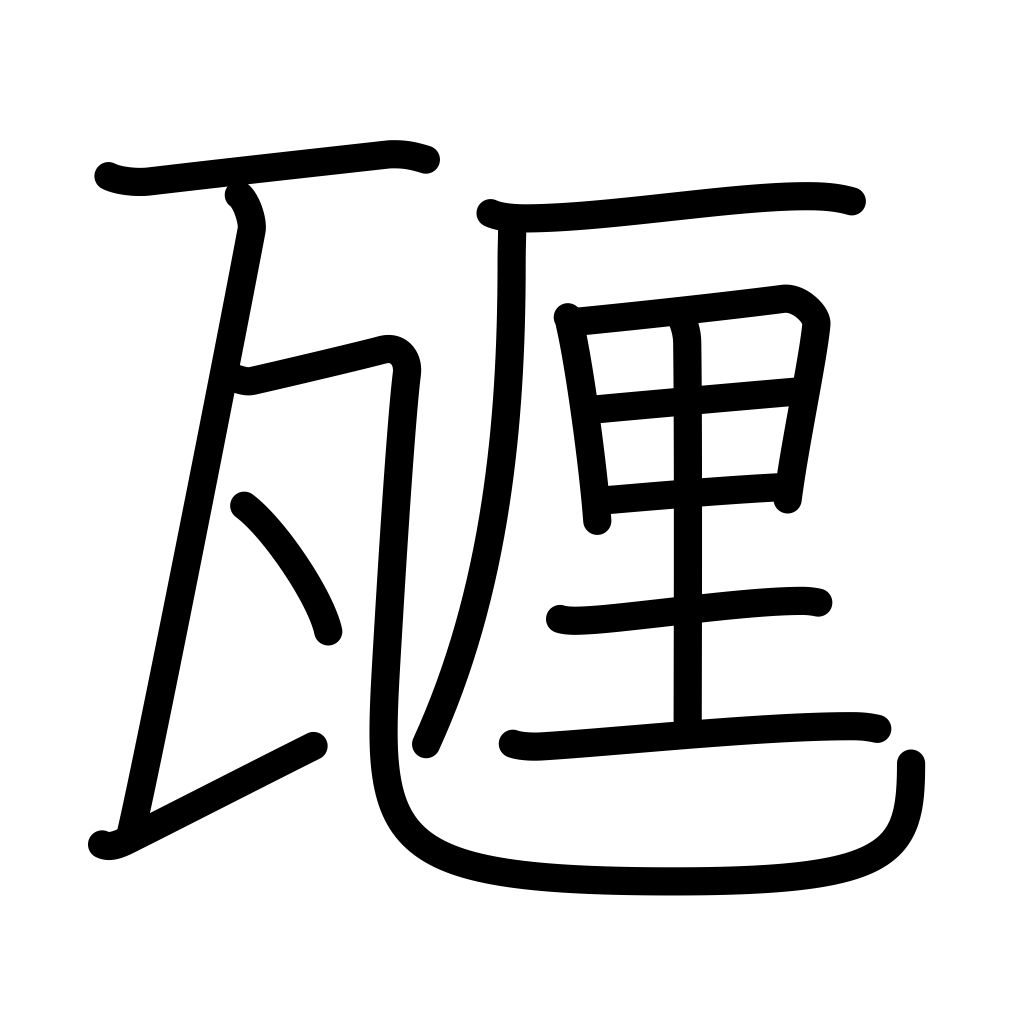
Meaning: centigram